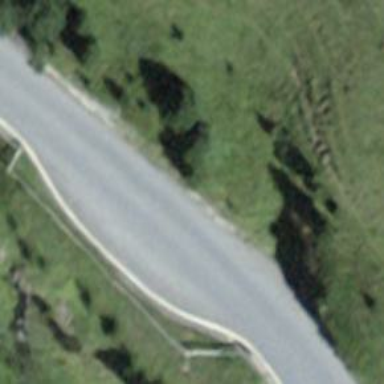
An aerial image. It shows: Passing place on the road.